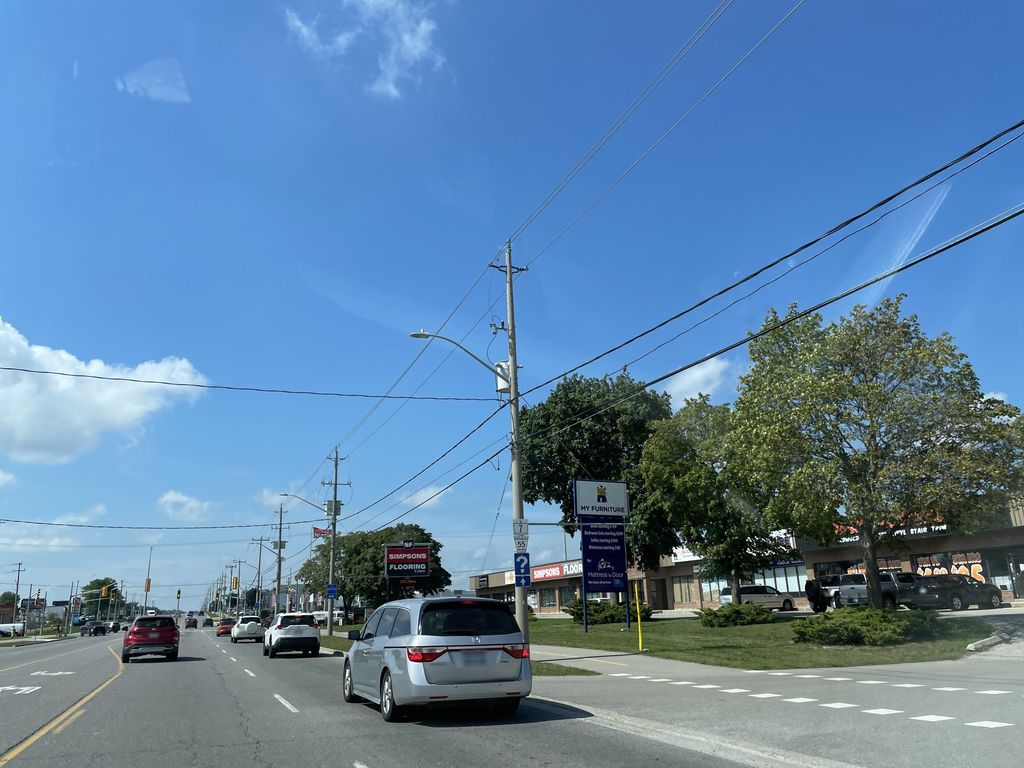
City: kitchener-waterloo